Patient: sex M, age 47
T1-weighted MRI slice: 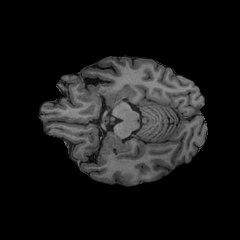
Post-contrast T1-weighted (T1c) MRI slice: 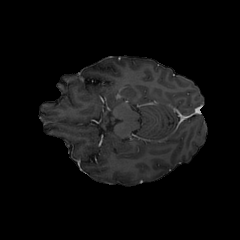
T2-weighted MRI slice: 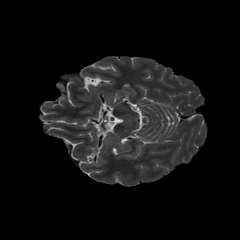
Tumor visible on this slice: no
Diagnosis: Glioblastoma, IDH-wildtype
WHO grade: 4